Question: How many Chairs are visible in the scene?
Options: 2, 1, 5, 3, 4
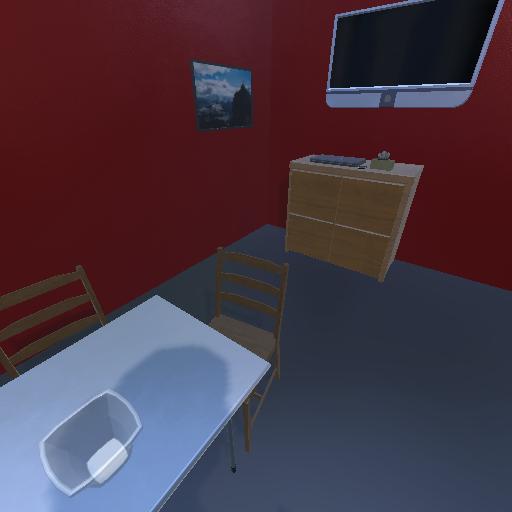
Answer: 2